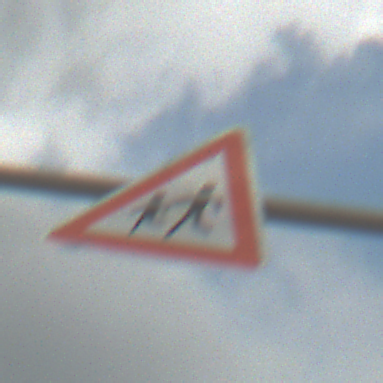
Verkehrszeichen: KinderRechts
Umgebung: Outdoor, Suburban
Tageszeit: MorningAfternoon
Wetter: PartlyCloudy
Licht: Natural
Jahreszeit: NotSpecified
Kontrast: LowContrast